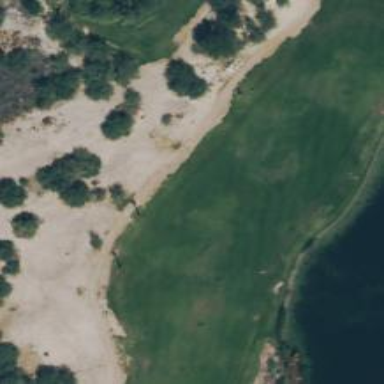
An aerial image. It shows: Golf hole.